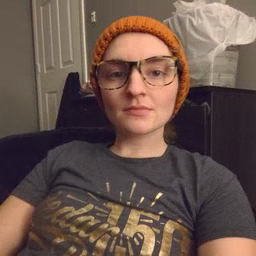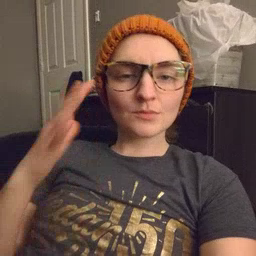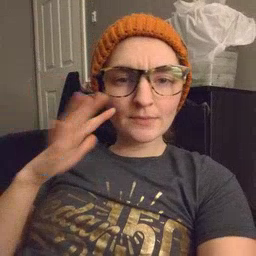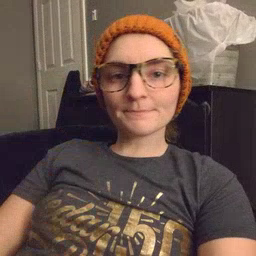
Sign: noisy